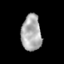
Tissue: skin
Cell type: Epithelial cells
Senescence score: 0.2037
Nuclear area (px): 705
Mean DAPI intensity: 171.803